Question: I'm trying to port a game from pure AS3 to Flex4.
At first I'd like to make as little changes in my code as possible.
So I have a playing field with 3 user avatars:
'''
<?xml version="1.0" encoding="utf-8"?>
<s:Application xmlns:fx="http://ns.adobe.com/mxml/2009"
xmlns:s="library://ns.adobe.com/flex/spark"
xmlns:mx="library://ns.adobe.com/flex/mx"
xmlns:comps="*">
<comps:User id="user0" x="20" y="20"/>
<comps:User id="user1" x="250" y="20"/>
<comps:User id="user2" x="125" y="250"/>
</s:Application>
'''

It works ok, but I have the following problem:
I'd prefer to refer to those custom components by .
And not by user0, user1, user2 as it is in the code above.
How to achieve this? I probably need to use Repeater or DataGroup (what's the difference), but how do I handle the differing coordinates?
Should I introduce an array (or ArrayCollection? or ArrayList? this confuses me in Flex) of coordinates and somehow use it?
I've tried the following:
'''
<?xml version="1.0" encoding="utf-8"?>
<s:Application xmlns:fx="http://ns.adobe.com/mxml/2009"
xmlns:s="library://ns.adobe.com/flex/spark"
xmlns:mx="library://ns.adobe.com/flex/mx"
xmlns:comps="*">
<fx:Declarations>
<s:ArrayCollection id="myAC" source="{myDP}"/>
</fx:Declarations>
<fx:Script>
<![CDATA[
[Bindable]
public var myDP:Array = [
{ x: 20, y: 20 },
{ x: 250, y: 20 },
{ x: 120, y: 250 },
];
]]>
</fx:Script>
<mx:VBox>
<mx:Repeater id="r" dataProvider="{myAC}">
<comps:User id="user" x="{r.currentItem.x}" y="{r.currentItem.y}"/>
</mx:Repeater>
</mx:VBox>
</s:Application>
'''
but the components are drawn at wrong positions (in a vertical row)...
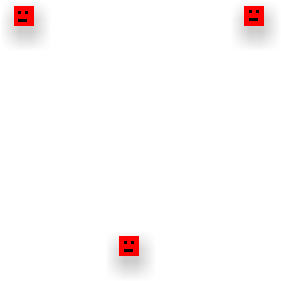
Answer: > How to achieve this?
You should create an array, or ArrayCollection, of user elements; conceptually something like this:
'''
var user : Array = new Array();
// create user1
var user1 : userType = new userType();
// set properties on user1
// .....
user.push(user1);
// create user2
var user2 : userType = new userType();
// set properties on user2
// .....
user.push(user2);
// create user3
var user3 : userType = new userType();
// set properties on user3
// .....
user.push(user3);
'''
You can write whatever logic you need to create the user objects. This is, conceptually, exactly what I do with the Flextras Calendar to create the days. Based on the calendar month that is being displayed, we decide how many days to create, and create them and store them in an array. You can use whatever logic to create your users that is appropriate to your game.
'''
I probably need to use Repeater or DataGroup (what's the difference), but how do I handle the differing coordinates?
'''
Neither a Repeater, nor a DataGroup, are arrays. They won't create an array, or dataProvider, for you, and would not allow you to access your elements as if they were an array.
A repeater is basically the MXML version of a loop and I believe they should be avoided at all costs. MXML is just not a good language for looping.
A DataGroup is intended to display things based on the data you specify (dataProvider) and it's layout class (Vertical, or Horizontal, or Tile). It sounds to me like you want a custom layout; so I'm not sure I'd recommend using a DataGroup for display.
'''
Should I introduce an array (or ArrayCollection? or ArrayList? this confuses me in Flex) of coordinates and somehow use it?
'''
Yes, I would use an array. An ArrayCollection is just a wrapper for an array that provides APIs to filter and sort the data. An ArrayList is just an array that implements the IList interface so it can be used as a dataProvider to a DataGroup or other ListBase classes, such as the DataGrid.
The code you posted isn't an approach I'd recommend. You'll have much more granular control over the component's positioning and layout if you do this in ActionScript. You may benefit from reading up on the <URL> to understand how the UIComponents draw themselves on the screen; and how you can hook into that to "make stuff work." In this case, the "make stuff work relates to your positioning.
> I'm trying to port a game from pure AS3 to Flex4.
I know you said this at the beginning of your post and not at the end, but I wanted o ask the question "Why?" Flex wasn't designed for games; and I'm not sure I'd recommend sing it as a game engine. I can see where it may benefit you if you want to create menus or high score lists. But, you should be able to use your AS3 code and Flex code side by side easily enough w/o having to re-write/rework the game.